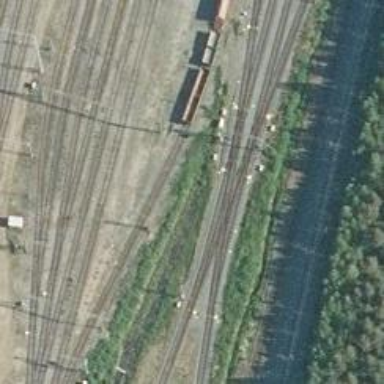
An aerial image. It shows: Railway crossing.